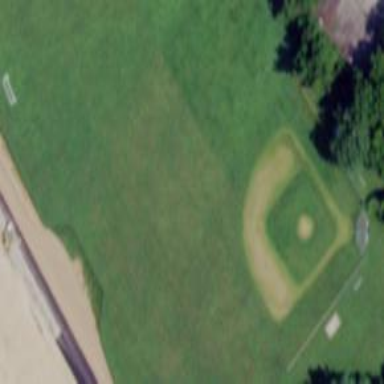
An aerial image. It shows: Baseball pitch for leisure land.